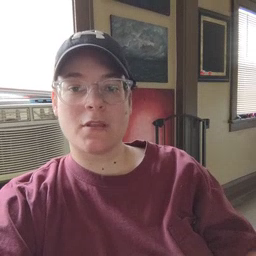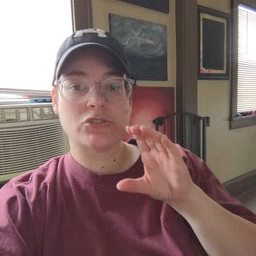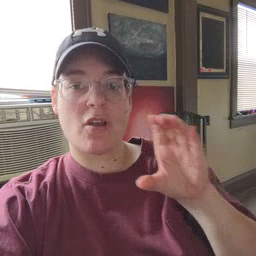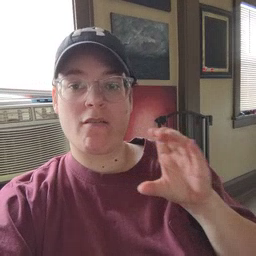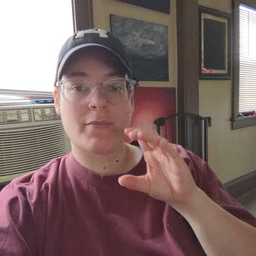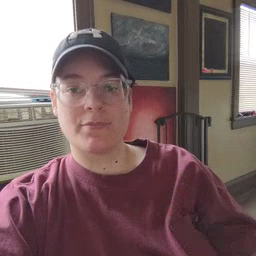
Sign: chocolate